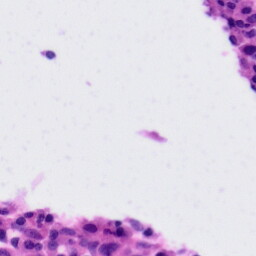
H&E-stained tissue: Tonsil